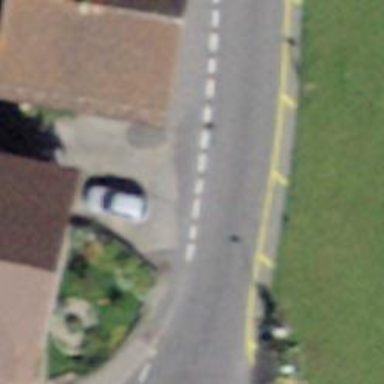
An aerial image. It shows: Bus stop with platform for public transport.